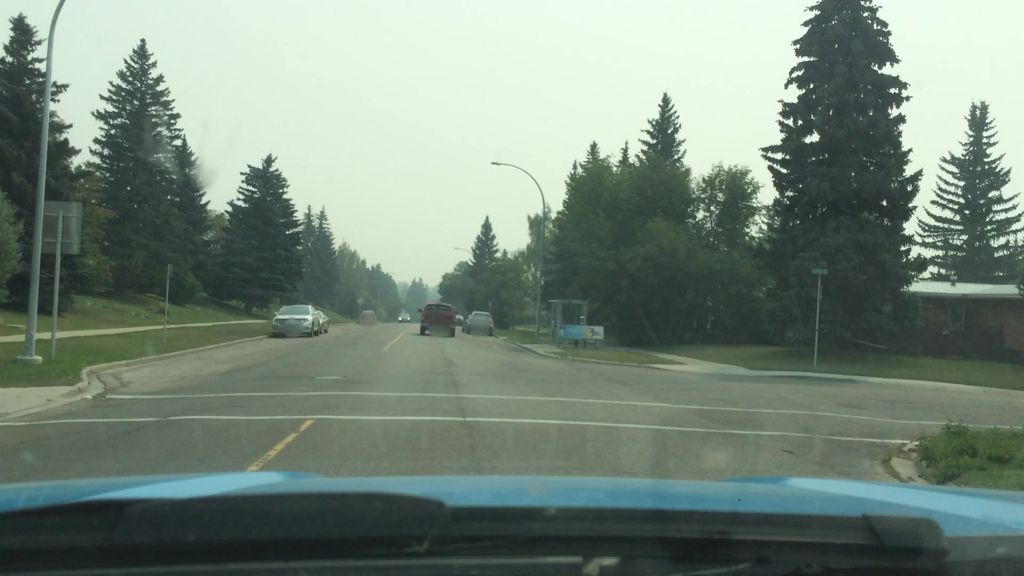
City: calgary